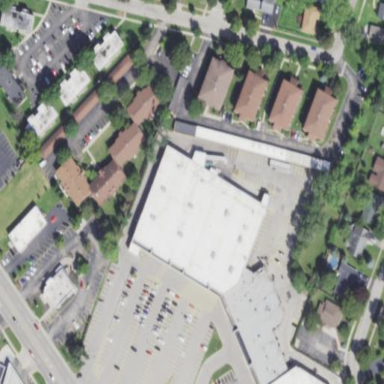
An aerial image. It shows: Retail building.